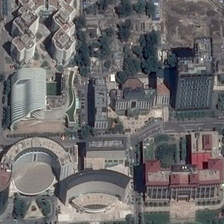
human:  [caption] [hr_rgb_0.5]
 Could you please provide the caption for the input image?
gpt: many buildings and green trees are in a commercial area .

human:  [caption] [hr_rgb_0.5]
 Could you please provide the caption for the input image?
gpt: tall buildings are surrounded by dark green trees .

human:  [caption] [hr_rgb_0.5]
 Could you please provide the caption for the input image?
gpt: many buildings and green trees are in a commercial area .

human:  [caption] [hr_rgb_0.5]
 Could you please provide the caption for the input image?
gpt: the trade area is divided into four parts by the road .

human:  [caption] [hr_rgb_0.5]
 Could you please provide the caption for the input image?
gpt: the trade area is divided into four parts by the road .